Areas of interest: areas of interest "Datong Mass Grave Educational Museum"
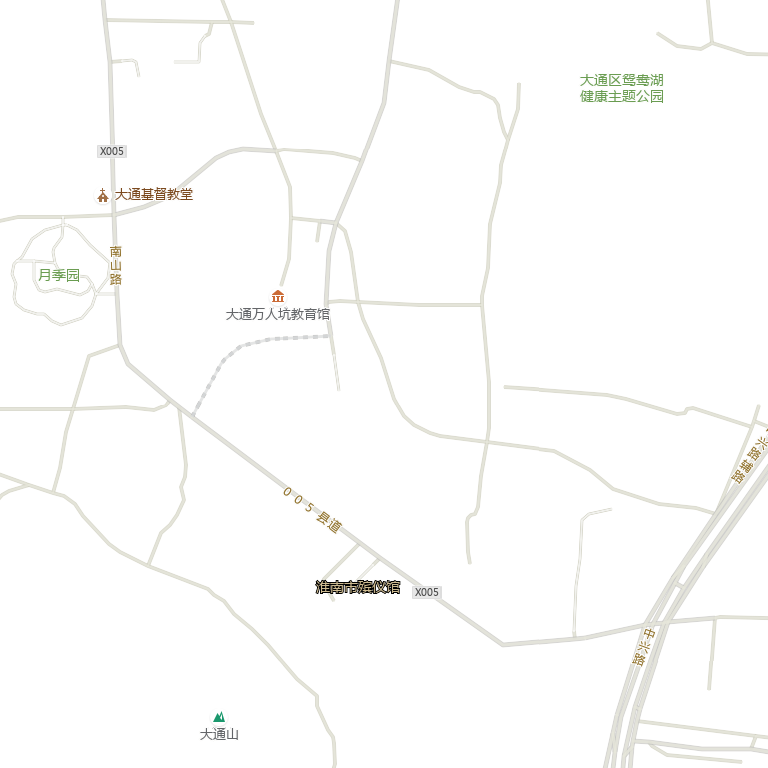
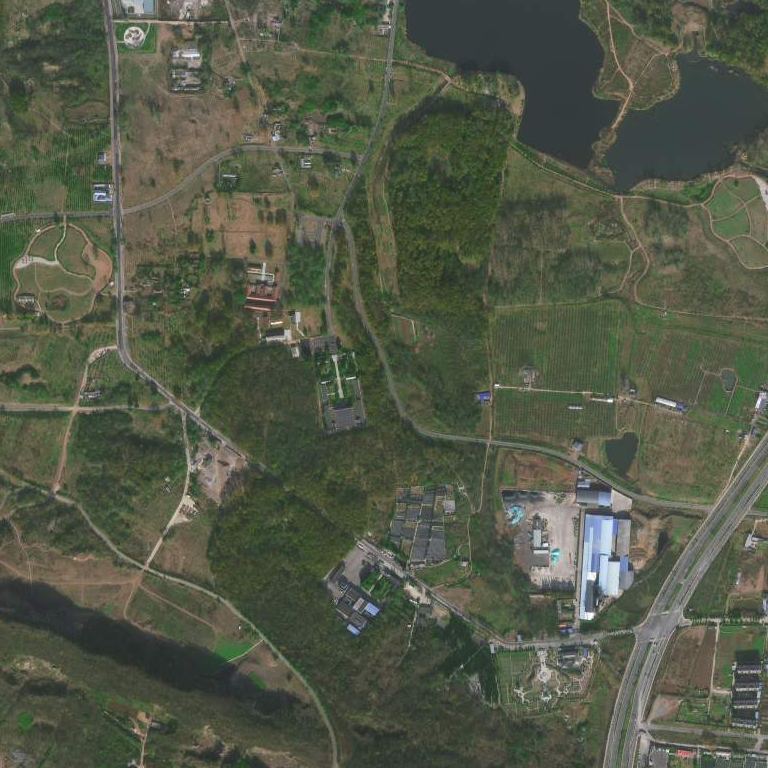